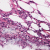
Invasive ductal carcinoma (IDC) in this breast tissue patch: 0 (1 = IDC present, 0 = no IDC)